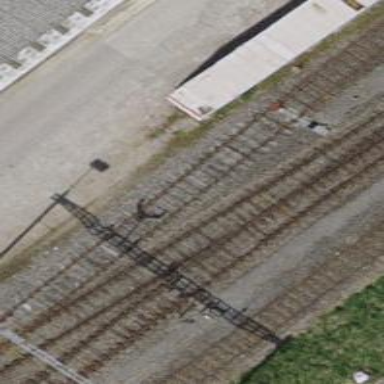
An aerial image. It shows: Railway switch.